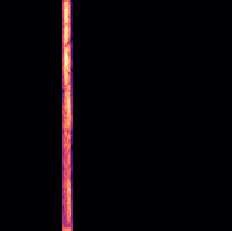
Sound class: Person sneeze